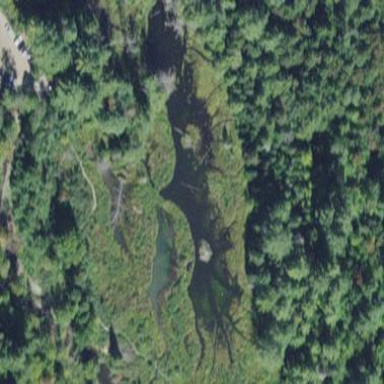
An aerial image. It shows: Marshy wetland area.